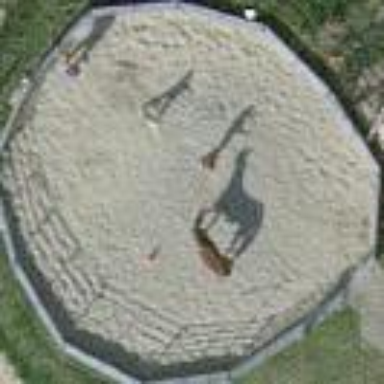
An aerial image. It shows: Equestrian pitch for leisure land activities.